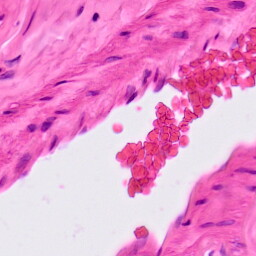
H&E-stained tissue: Lung